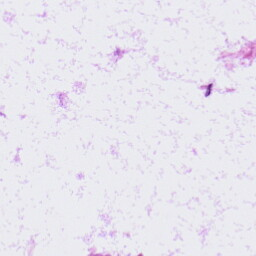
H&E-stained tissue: LymphNode